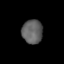
Tissue: lung
Cell type: Epithelial cells
Senescence score: 0.2122
Nuclear area (px): 484
Mean DAPI intensity: 96.574